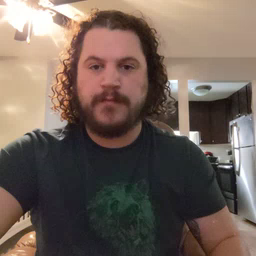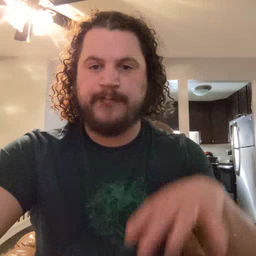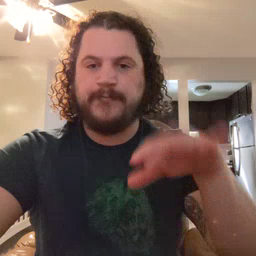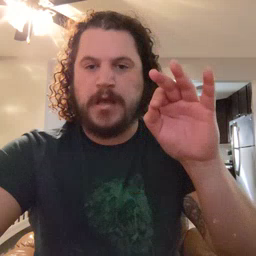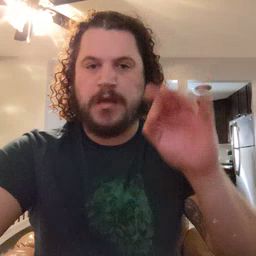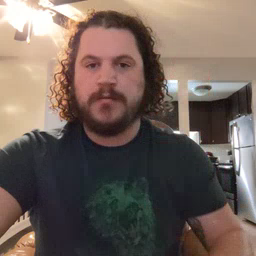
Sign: find